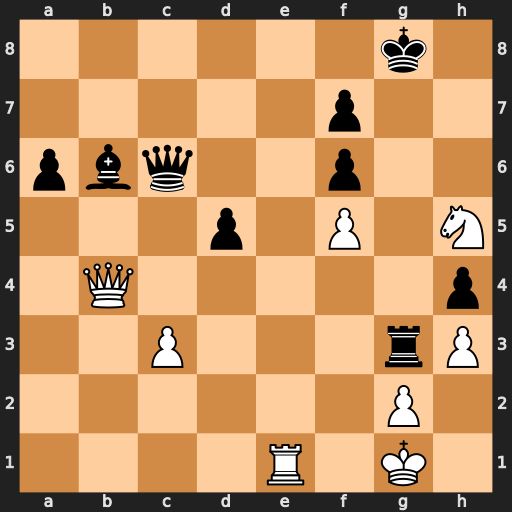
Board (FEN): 6k1/5p2/pbq2p2/3p1P1N/1Q5p/2P3rP/6P1/4R1K1
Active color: w
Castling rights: -
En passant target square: -
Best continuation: Kh1 d4 Nxg3